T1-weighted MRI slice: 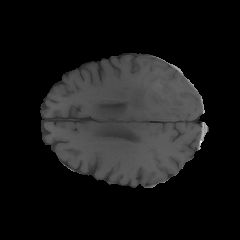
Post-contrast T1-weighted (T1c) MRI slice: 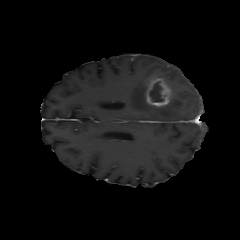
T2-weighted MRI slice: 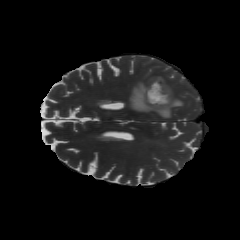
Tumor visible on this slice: yes